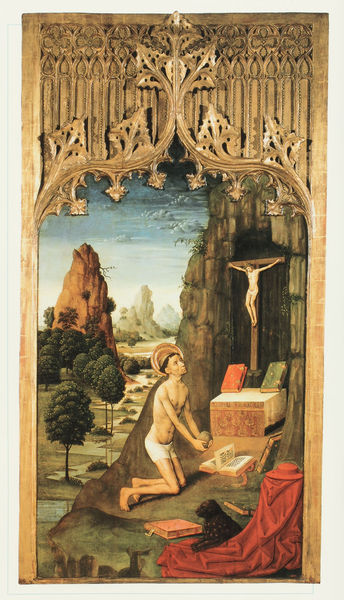
Titel: Sant Jeroni penitent; Hieronymus als Büßer
Künstler: Mestre de la seu d'urgell
Institution: Barcelona, Museu Nacional d’Art de Catalunya
Schlagwörter: baum, berg, blätter, felsen, gemälde, himmel, laub, mann, nackt, umhang, wasser, wolken, bäume, fluss, landschaft, holz, hut, licht, gras, hund, rot, tuch, wiese, rahmen, stein, natur, gewässer, gold, höhle, wald, bücher, berge, fels, wüste, buch, kreuz, gebet, altar, heiligenschein, christus, grotte, löwe, fresko, anbeten, anbetung, gemölde, askese, eremit, hieronymus, bildschnitzerei, antonius, kneien, waldk